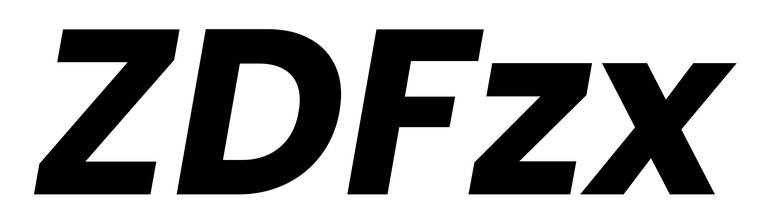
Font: Poppins-BoldItalic